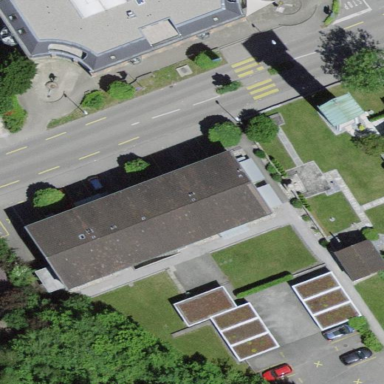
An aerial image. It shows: Gabled building.